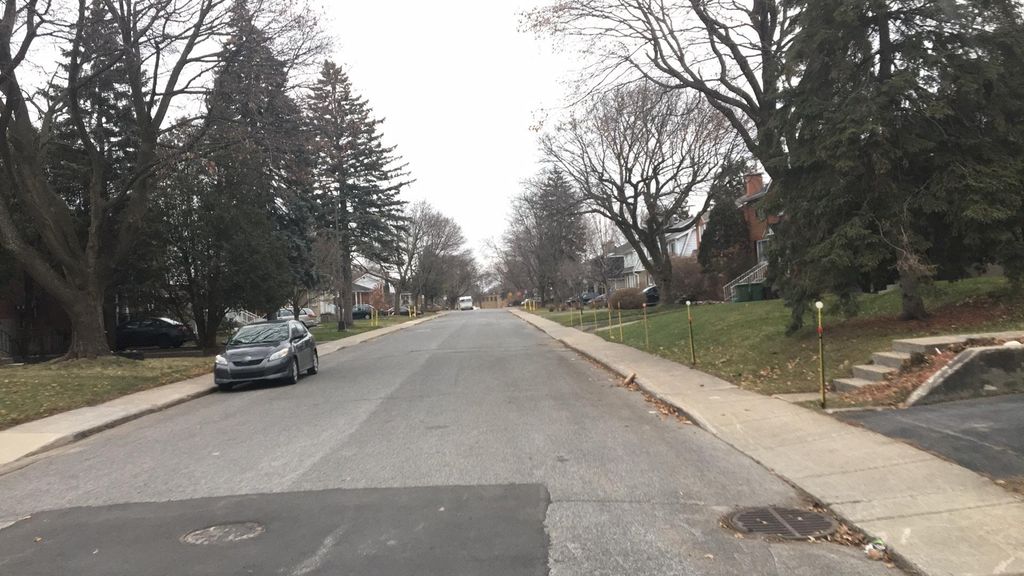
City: montreal